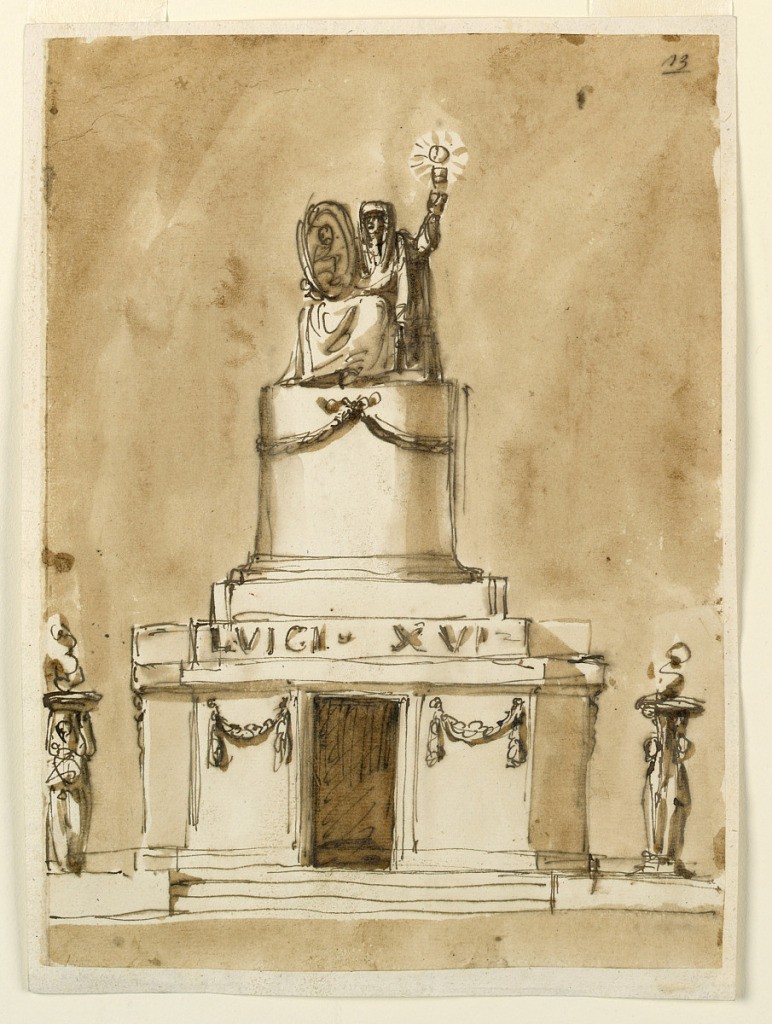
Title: Design for a Sepulchral Monument to King Louis XVI of France
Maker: Giuseppe Barberi, Italian, 1746–1809
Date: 1793
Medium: Pen and brown ink, brush and brown wash on lined off-white laid paper
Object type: Drawing
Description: A variation of 1938-88-1302. The flames burn in bowls, which are supported, in alternative suggestions, at left by the raised arms of a woman, at riht by a post, which is surroudned in its lower part by standing figures. The panels beside the door are decorated with a festoon. Without a distinctive objects in the interior. The figure on top is a variation of 1938-88-1301, without the angel.